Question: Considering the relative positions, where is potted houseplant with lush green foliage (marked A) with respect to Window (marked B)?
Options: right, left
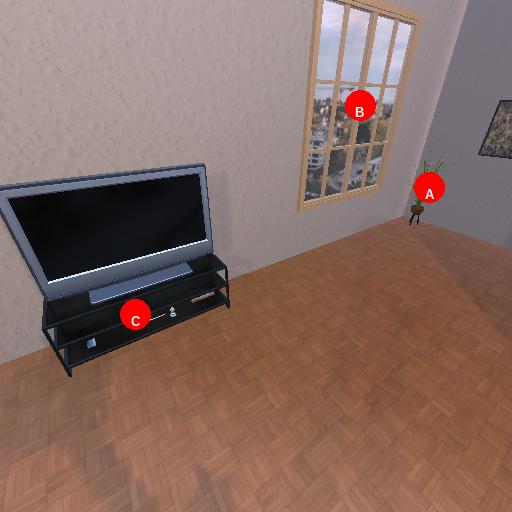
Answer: right